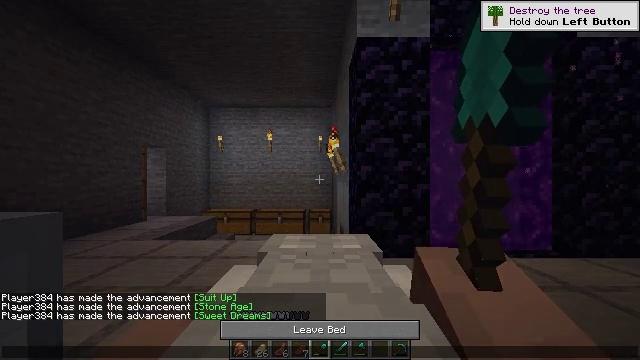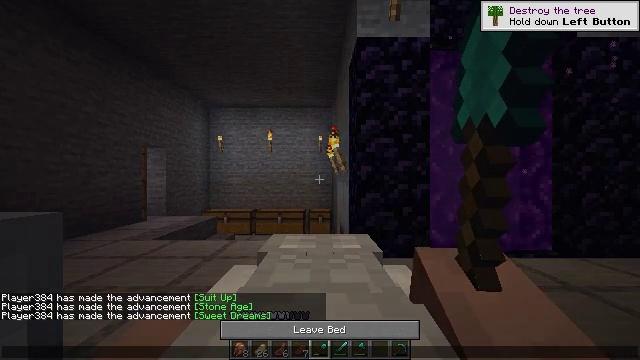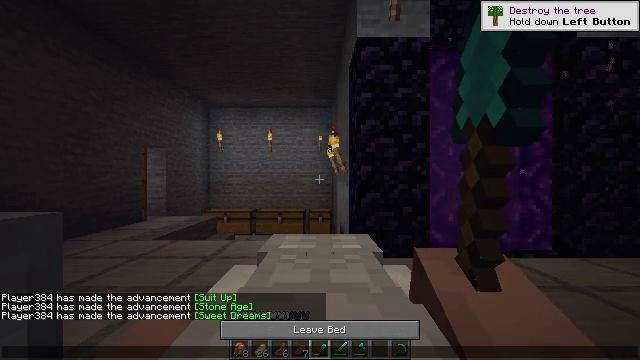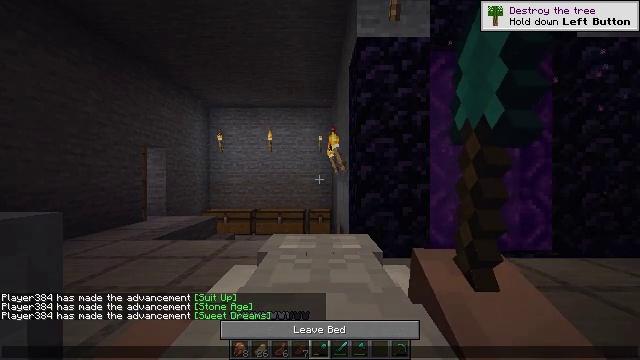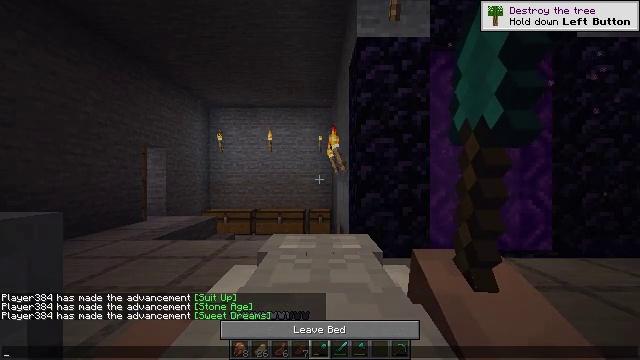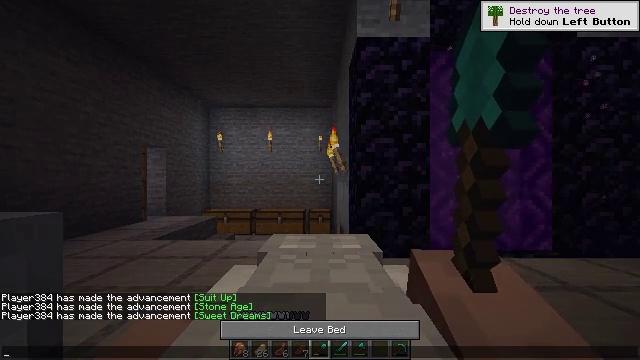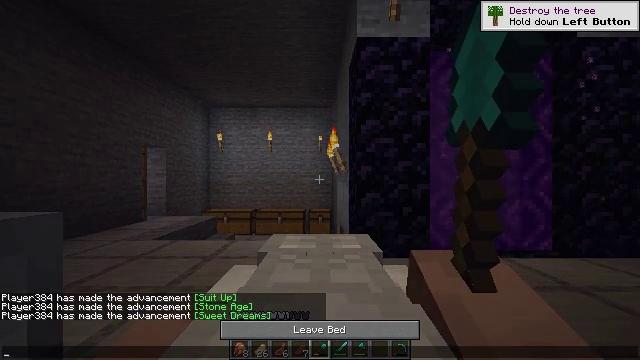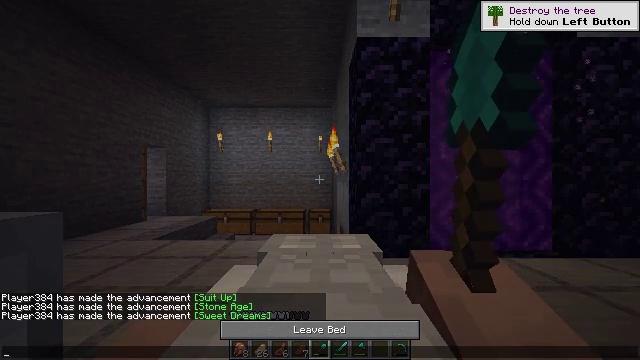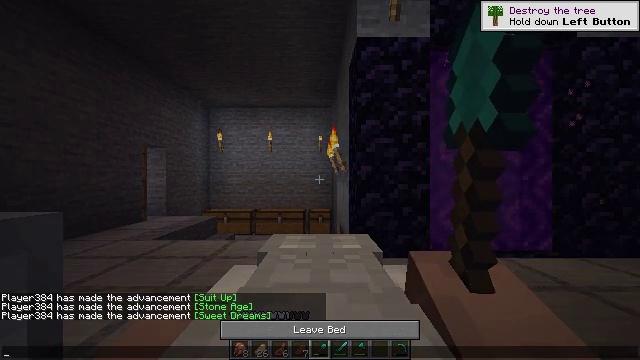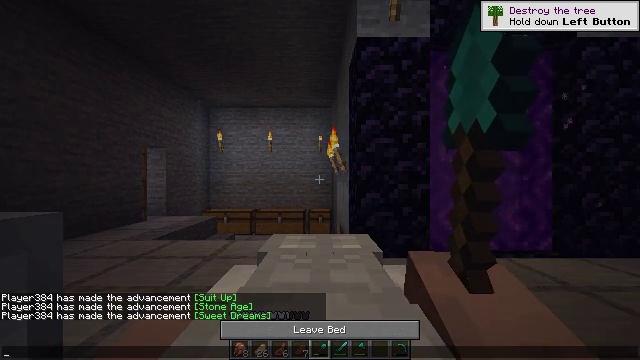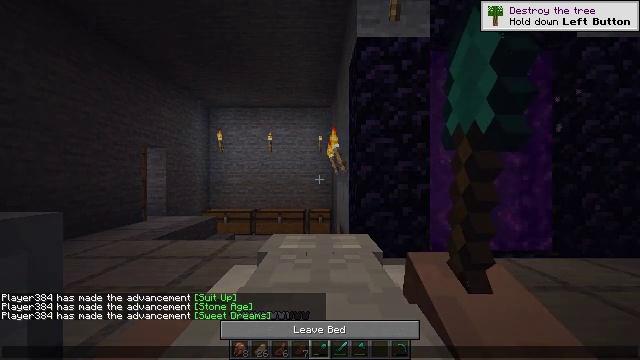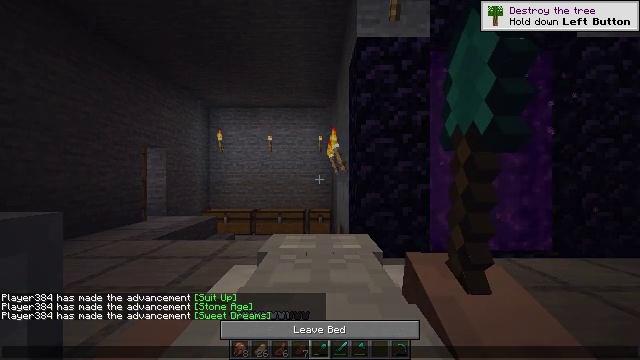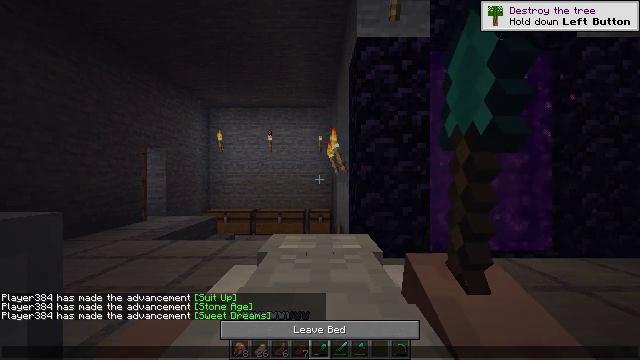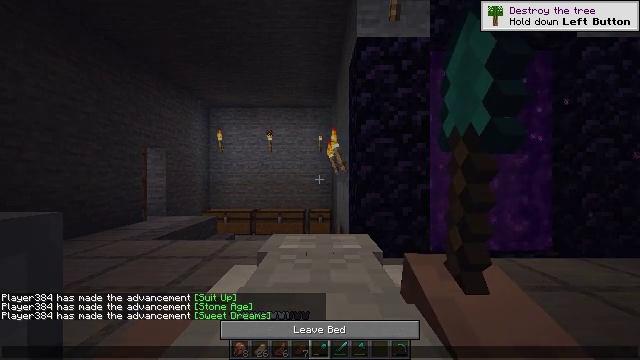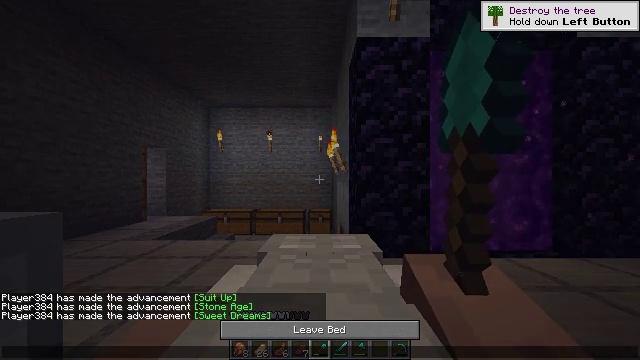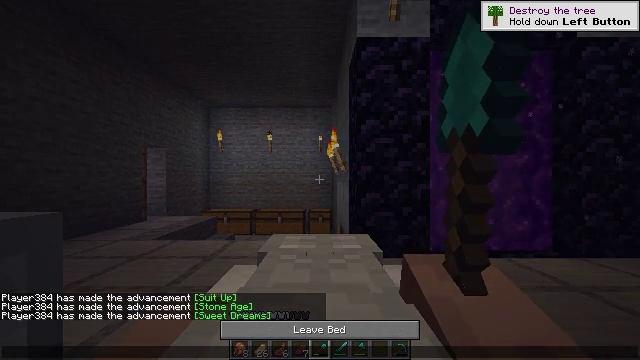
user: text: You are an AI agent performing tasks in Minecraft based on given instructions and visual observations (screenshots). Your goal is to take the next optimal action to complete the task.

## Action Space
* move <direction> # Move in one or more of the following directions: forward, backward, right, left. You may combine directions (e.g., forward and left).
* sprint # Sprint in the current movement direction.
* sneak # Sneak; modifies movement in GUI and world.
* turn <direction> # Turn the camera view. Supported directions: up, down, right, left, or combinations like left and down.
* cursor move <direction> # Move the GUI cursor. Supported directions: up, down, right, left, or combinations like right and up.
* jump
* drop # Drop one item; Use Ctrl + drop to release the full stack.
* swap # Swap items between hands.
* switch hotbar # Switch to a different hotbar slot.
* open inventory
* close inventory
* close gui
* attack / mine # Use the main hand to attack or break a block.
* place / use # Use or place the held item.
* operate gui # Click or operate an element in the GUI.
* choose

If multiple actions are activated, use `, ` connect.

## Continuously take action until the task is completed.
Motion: motion action
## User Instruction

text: craft item air
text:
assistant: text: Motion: no_op
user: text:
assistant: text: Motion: no_op
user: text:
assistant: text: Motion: no_op
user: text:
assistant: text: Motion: no_op
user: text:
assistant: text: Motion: no_op
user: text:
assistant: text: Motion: no_op
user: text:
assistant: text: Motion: no_op
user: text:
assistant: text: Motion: no_op
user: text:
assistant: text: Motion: no_op
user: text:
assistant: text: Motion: no_op
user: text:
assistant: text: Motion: no_op
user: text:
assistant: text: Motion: no_op
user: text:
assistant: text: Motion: no_op
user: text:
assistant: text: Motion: no_op
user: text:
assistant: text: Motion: no_op
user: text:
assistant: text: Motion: no_op
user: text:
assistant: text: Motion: no_op
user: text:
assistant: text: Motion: no_op
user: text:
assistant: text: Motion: no_op
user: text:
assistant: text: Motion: no_op
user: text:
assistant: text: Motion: no_op
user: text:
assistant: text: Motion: no_op
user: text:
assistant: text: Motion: no_op
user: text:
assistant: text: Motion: no_op
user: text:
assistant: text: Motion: no_op
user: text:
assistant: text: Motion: no_op
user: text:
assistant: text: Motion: no_op
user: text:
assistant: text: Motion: no_op
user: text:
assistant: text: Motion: no_op
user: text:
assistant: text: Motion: no_op